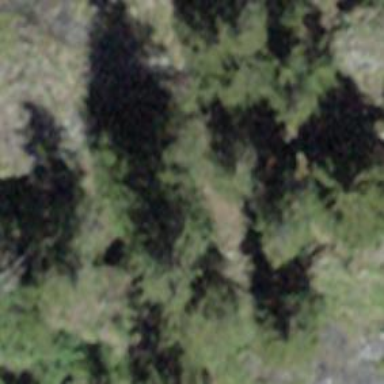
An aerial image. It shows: Forest with needle-leaved trees.